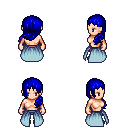
a pixel art fantasy rpg character, female body template, human, light skin, overskirt, magenta pants, blue left-swept hairstyle, four views (front, back, left, right), 2x2 character sprite sheet, small pixel art, hard edges, no anti-aliasing